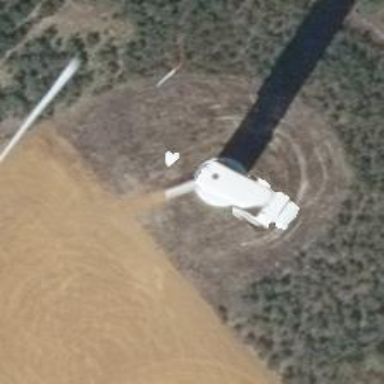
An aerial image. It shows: Wind turbine power generator.